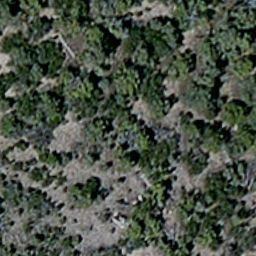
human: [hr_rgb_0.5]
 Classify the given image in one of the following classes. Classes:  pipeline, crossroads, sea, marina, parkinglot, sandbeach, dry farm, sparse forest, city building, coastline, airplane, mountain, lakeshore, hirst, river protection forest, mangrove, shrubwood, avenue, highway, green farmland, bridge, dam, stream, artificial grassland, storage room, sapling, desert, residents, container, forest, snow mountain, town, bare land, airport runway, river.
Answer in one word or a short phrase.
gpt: sparse forest